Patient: sex M, age 57
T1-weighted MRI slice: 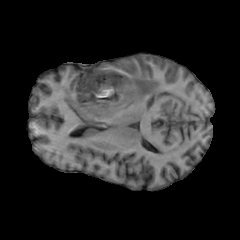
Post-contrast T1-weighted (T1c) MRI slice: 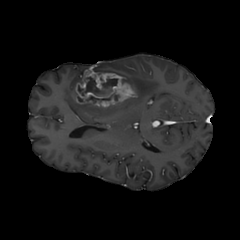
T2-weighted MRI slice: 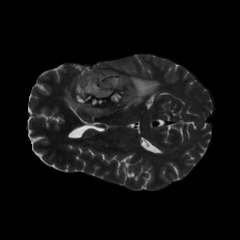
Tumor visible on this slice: yes
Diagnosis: Glioblastoma, IDH-wildtype
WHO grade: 4